Question: I'm new in GWT.
I have tab panel and vertical-panel in it (as a tab). I want that vertical panel fills all size of the tab panel. But now it(vPanel) is just a small rectangle in the TabLayoutPanel (in the left top corner).
Is there, in GWT, anything that looks like FlowLayout in Swing?
There SplitLayoutPanel has TabLayoutPanel and TabLayoutPanel has VPanel. And this vPanel is displaying as a rectangle in top-left corner.
There a code I use for now:
'''
TabLayoutPanel rightTabLayoutPanel = new TabLayoutPanel(1.5, Style.Unit.EM);
VerticalPanel vPanel1 = new VerticalPanel();
rightTabLayoutPanel.add(vPanel1, "Russian");
SplitLayoutPanel layoutPanel = new SplitLayoutPanel();
layoutPanel.setSize("900px", "400px");
layoutPanel.add(rightTabLayoutPanel);
'''
I want vPanel fills full size, and when i change the size of split-panel vPanel would react and change its size too.

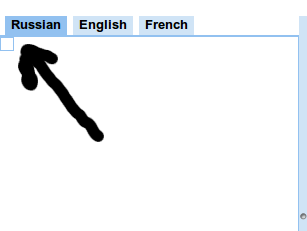
Answer: Your vPanel will grow if you add any widgets to it.
Check out FlowPanel in GWT if you want FlowLayout kind of container.